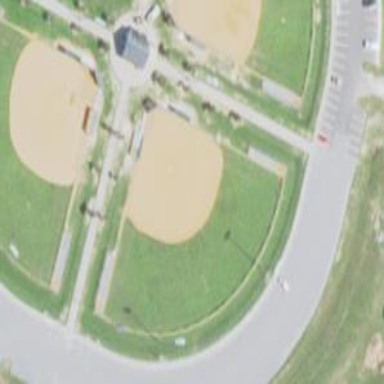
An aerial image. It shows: Grass baseball pitch for leisure and sport.